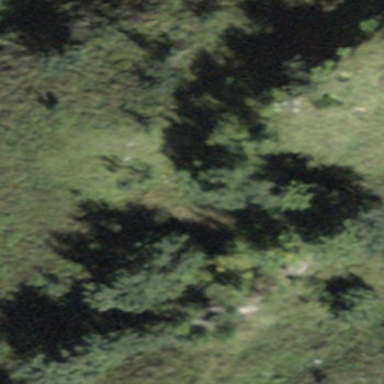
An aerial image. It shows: Patch of scrub vegetation.